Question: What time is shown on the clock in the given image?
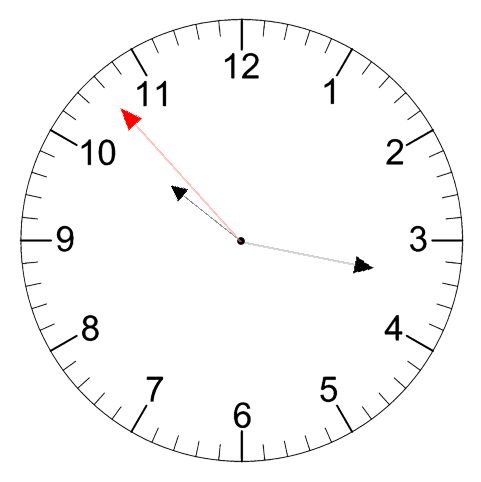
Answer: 10:16:53